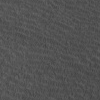
Atmospheric dust classification: not_dusty